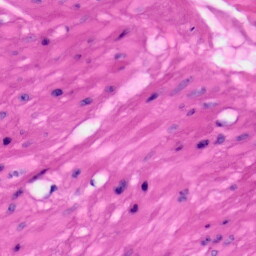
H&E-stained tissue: Skin